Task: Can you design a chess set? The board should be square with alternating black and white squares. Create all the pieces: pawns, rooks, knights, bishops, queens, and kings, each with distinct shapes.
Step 1520:
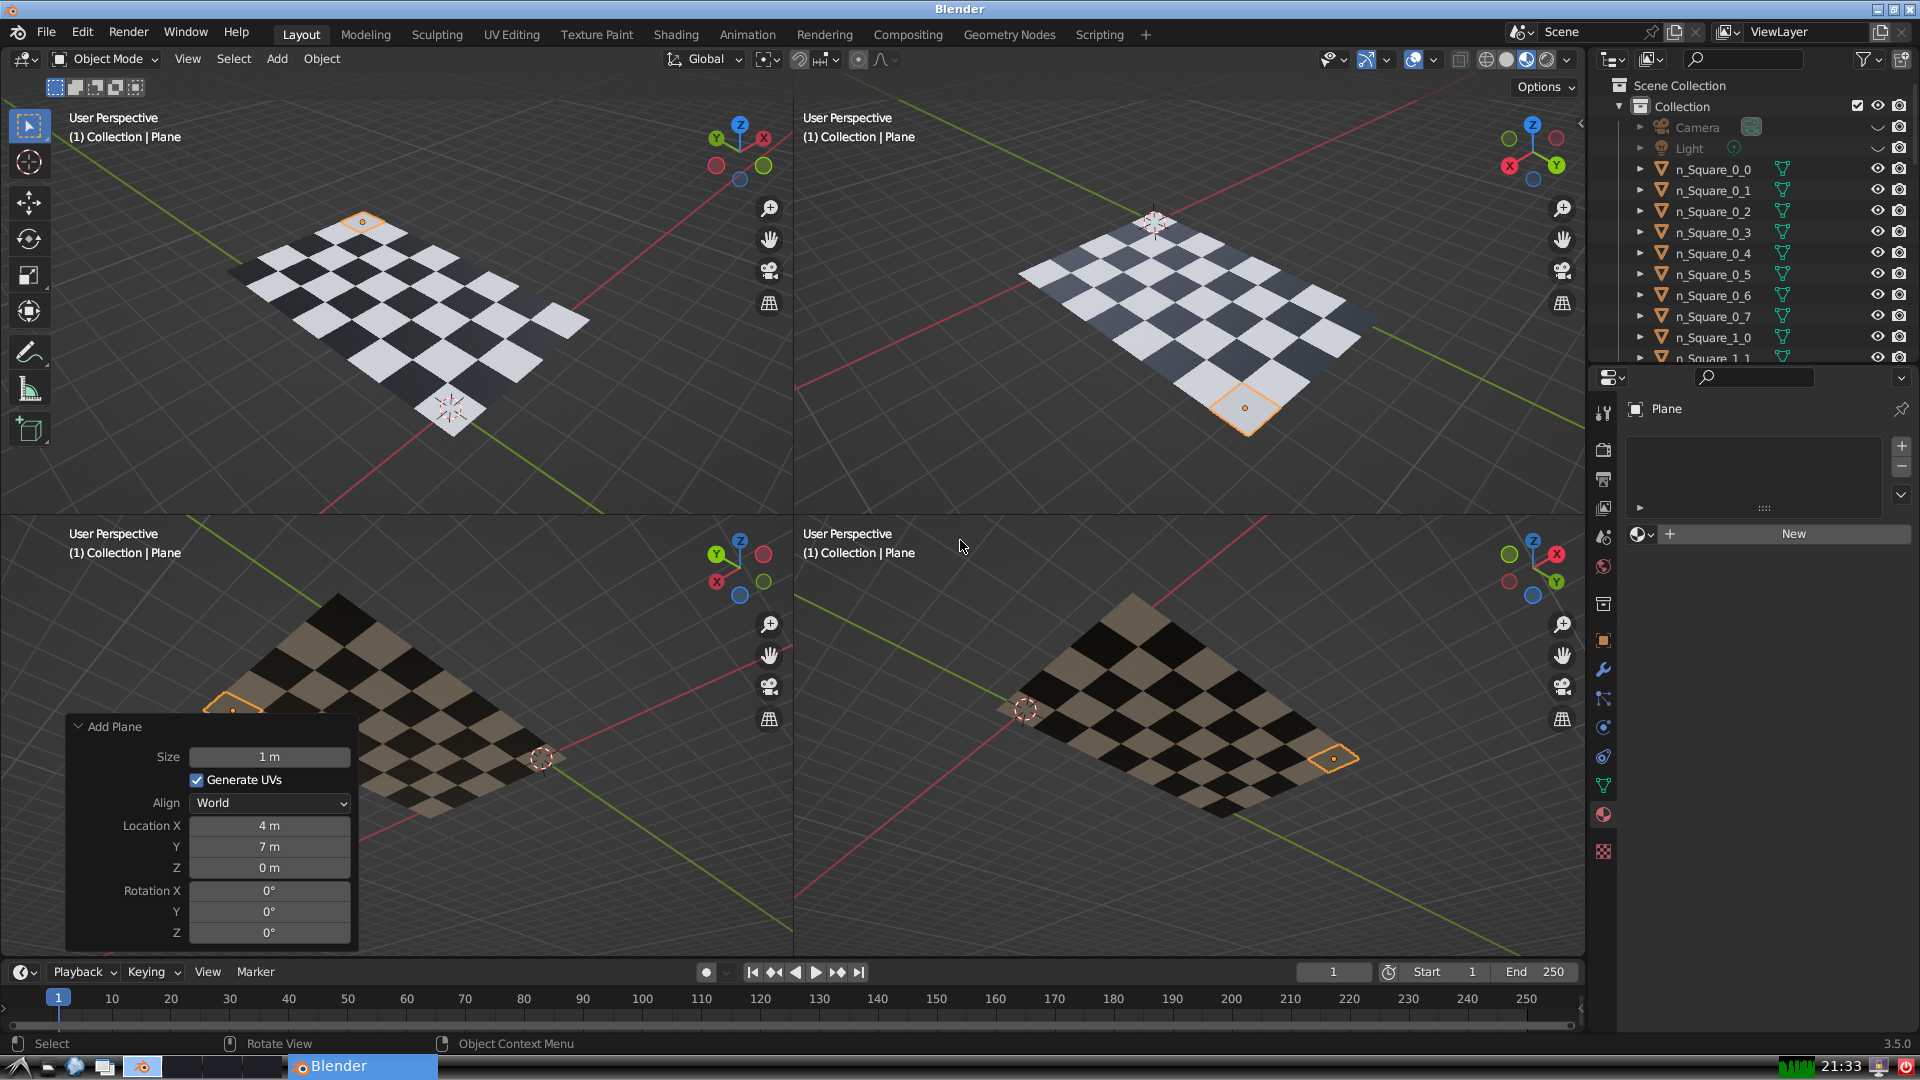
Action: {"key_press": ['Ctrl, Home']}